Interaction volume radius: 5 \u00c5
Interaction volume height: 10 \u00c5
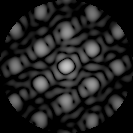
Disorder parameter: 0.243